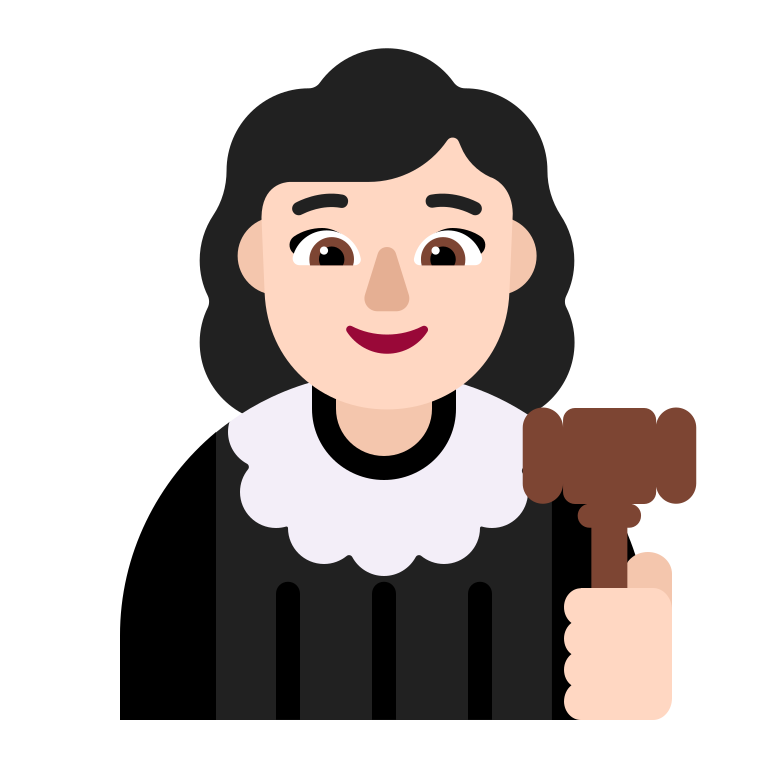
woman judge flat light